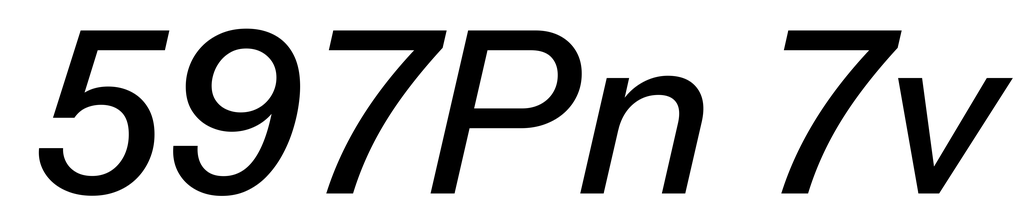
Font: InstrumentSans-Italic_Medium_Italic